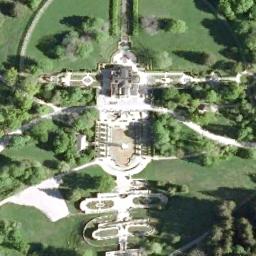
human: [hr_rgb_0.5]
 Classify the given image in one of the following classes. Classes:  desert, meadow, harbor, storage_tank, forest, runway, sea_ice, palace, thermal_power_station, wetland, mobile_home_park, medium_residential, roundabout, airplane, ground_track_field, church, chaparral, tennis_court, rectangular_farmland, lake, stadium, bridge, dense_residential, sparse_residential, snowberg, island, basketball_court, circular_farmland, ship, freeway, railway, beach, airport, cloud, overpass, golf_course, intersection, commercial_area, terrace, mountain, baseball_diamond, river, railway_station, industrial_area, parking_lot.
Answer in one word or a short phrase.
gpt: palace